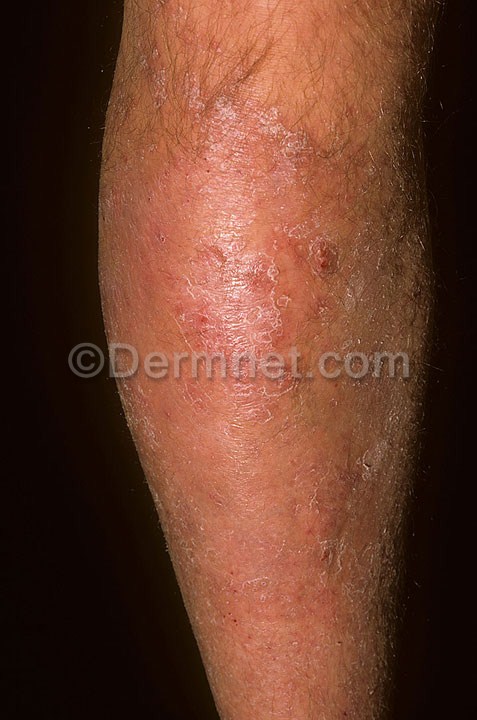
Disease: Eczema Photos